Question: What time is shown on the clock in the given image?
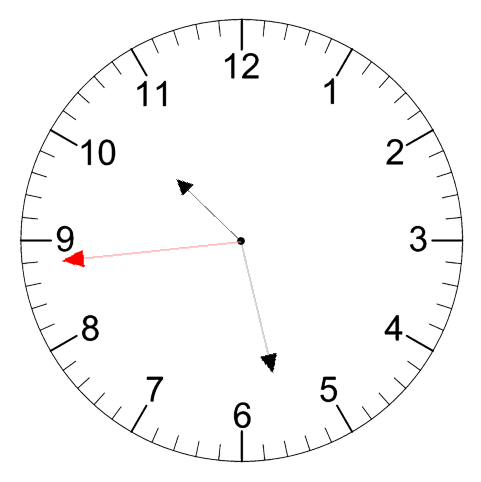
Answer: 10:27:44